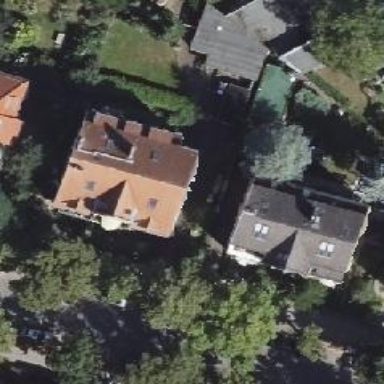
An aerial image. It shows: Apartments building with gambrel-shaped roof.